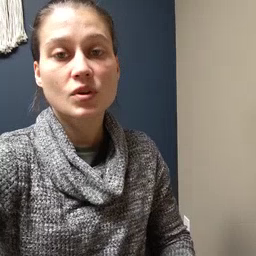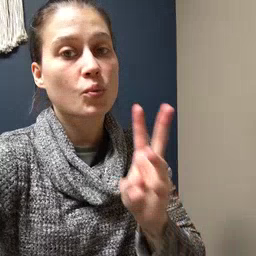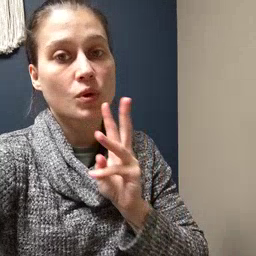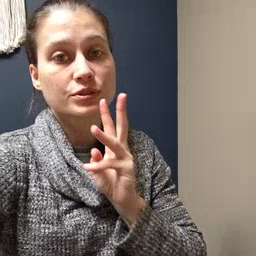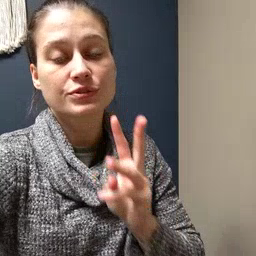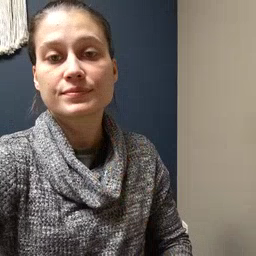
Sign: water